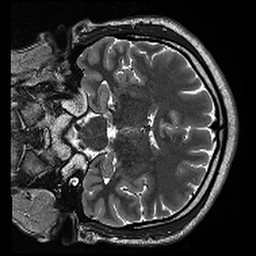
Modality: T2w
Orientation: coronal
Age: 30
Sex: male
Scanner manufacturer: siemens
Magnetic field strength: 3 T
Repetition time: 13.15 s
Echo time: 0.082 s